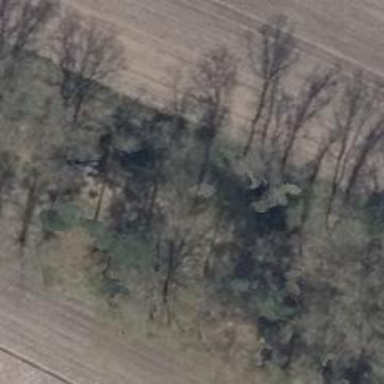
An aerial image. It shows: Row of trees in natural setting.